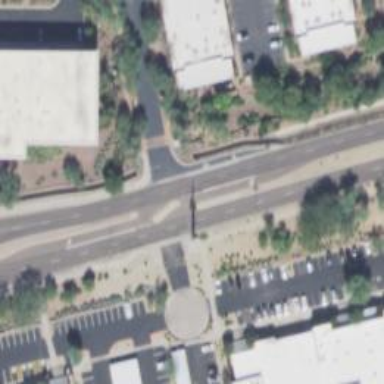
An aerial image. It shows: Tertiary_link road with asphalt surface.